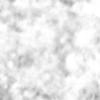
Label: no_change